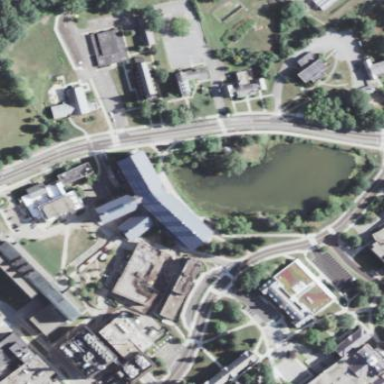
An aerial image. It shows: View of university building.